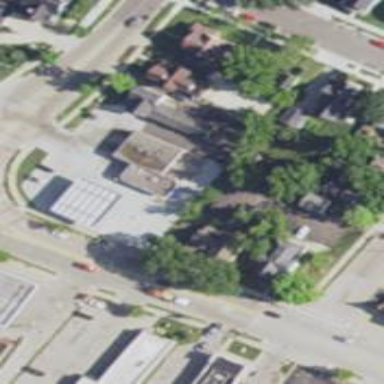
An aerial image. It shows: Convenience shop.